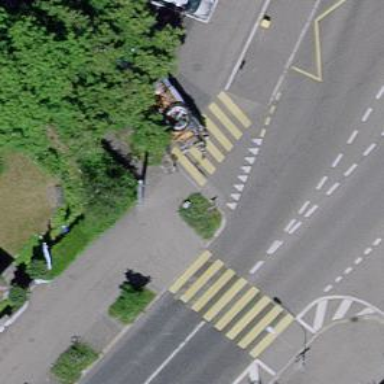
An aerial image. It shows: Kerb serving as barrier.